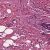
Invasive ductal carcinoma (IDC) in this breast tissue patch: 1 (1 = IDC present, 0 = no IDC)